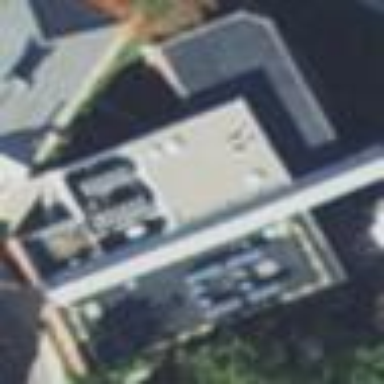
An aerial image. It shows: University building.